Question:
Hi!
There are two dfs that share a date column and an id column. 'df_1' has one row for a particular id, and 'df_2' has multiple rows for that id.
In 'df_2', I want to extract the rows that match the ID of the first row of 'df_1', and then re-extract only rows less than the date in the first row of 'df_1'.
I want to repeat this process for the entire row of 'df_1'.
And I want to use rbind to bundle it into one piece of data.
the code in R
'df_3 <- data.frame()'
'''
for (i in 1:nrow(df_1)){
x <- subset(df_2, id == df_1[['id']][i])
y <- subset(x, date < df_1[['date']][i])
df_3 <- rbind(df_3, y)
}
'''
how can i do this in sas?
please help me.
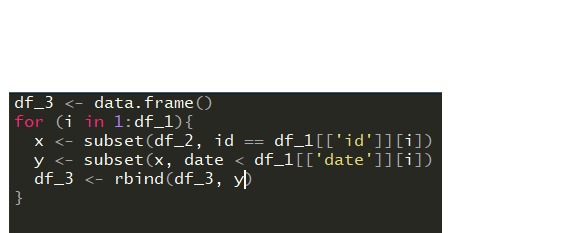
Answer: You can use 'proc iml' to implement the functionality, please see as below:
'''
proc iml;
/* id - first colum */
/* date - second column */
df_1 = {102 20180102, 103 20180105, 104 20180108};
df_2 = {102 20180101, 102 20180103, 103 20180103, 103 20180107,
104 20180101, 104 20180102, 104 20180103};
free df_3;
do i = 1 to nrow(df_1);
x = df_2[loc(df_2[, 1] = df_1[i, 1]), ];
y = x[loc(x[, 2] < df_1[i, 2]), ];
df_3 = df_3 // y;
end;
print df_1 df_2 df_3;
'''
Output:
<URL>